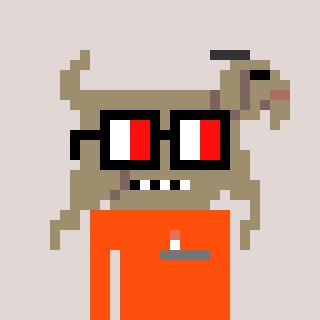
a pixel art character with square glasses with black frames and red eyes, a goat-shaped head and a orange-colored body on a warm background